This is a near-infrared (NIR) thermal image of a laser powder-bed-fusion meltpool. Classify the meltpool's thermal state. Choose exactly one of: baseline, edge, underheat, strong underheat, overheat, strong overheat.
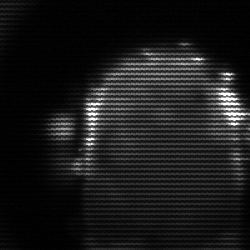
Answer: baseline